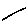
Label: line